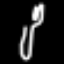
Label: fork